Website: apple-inc
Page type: cart
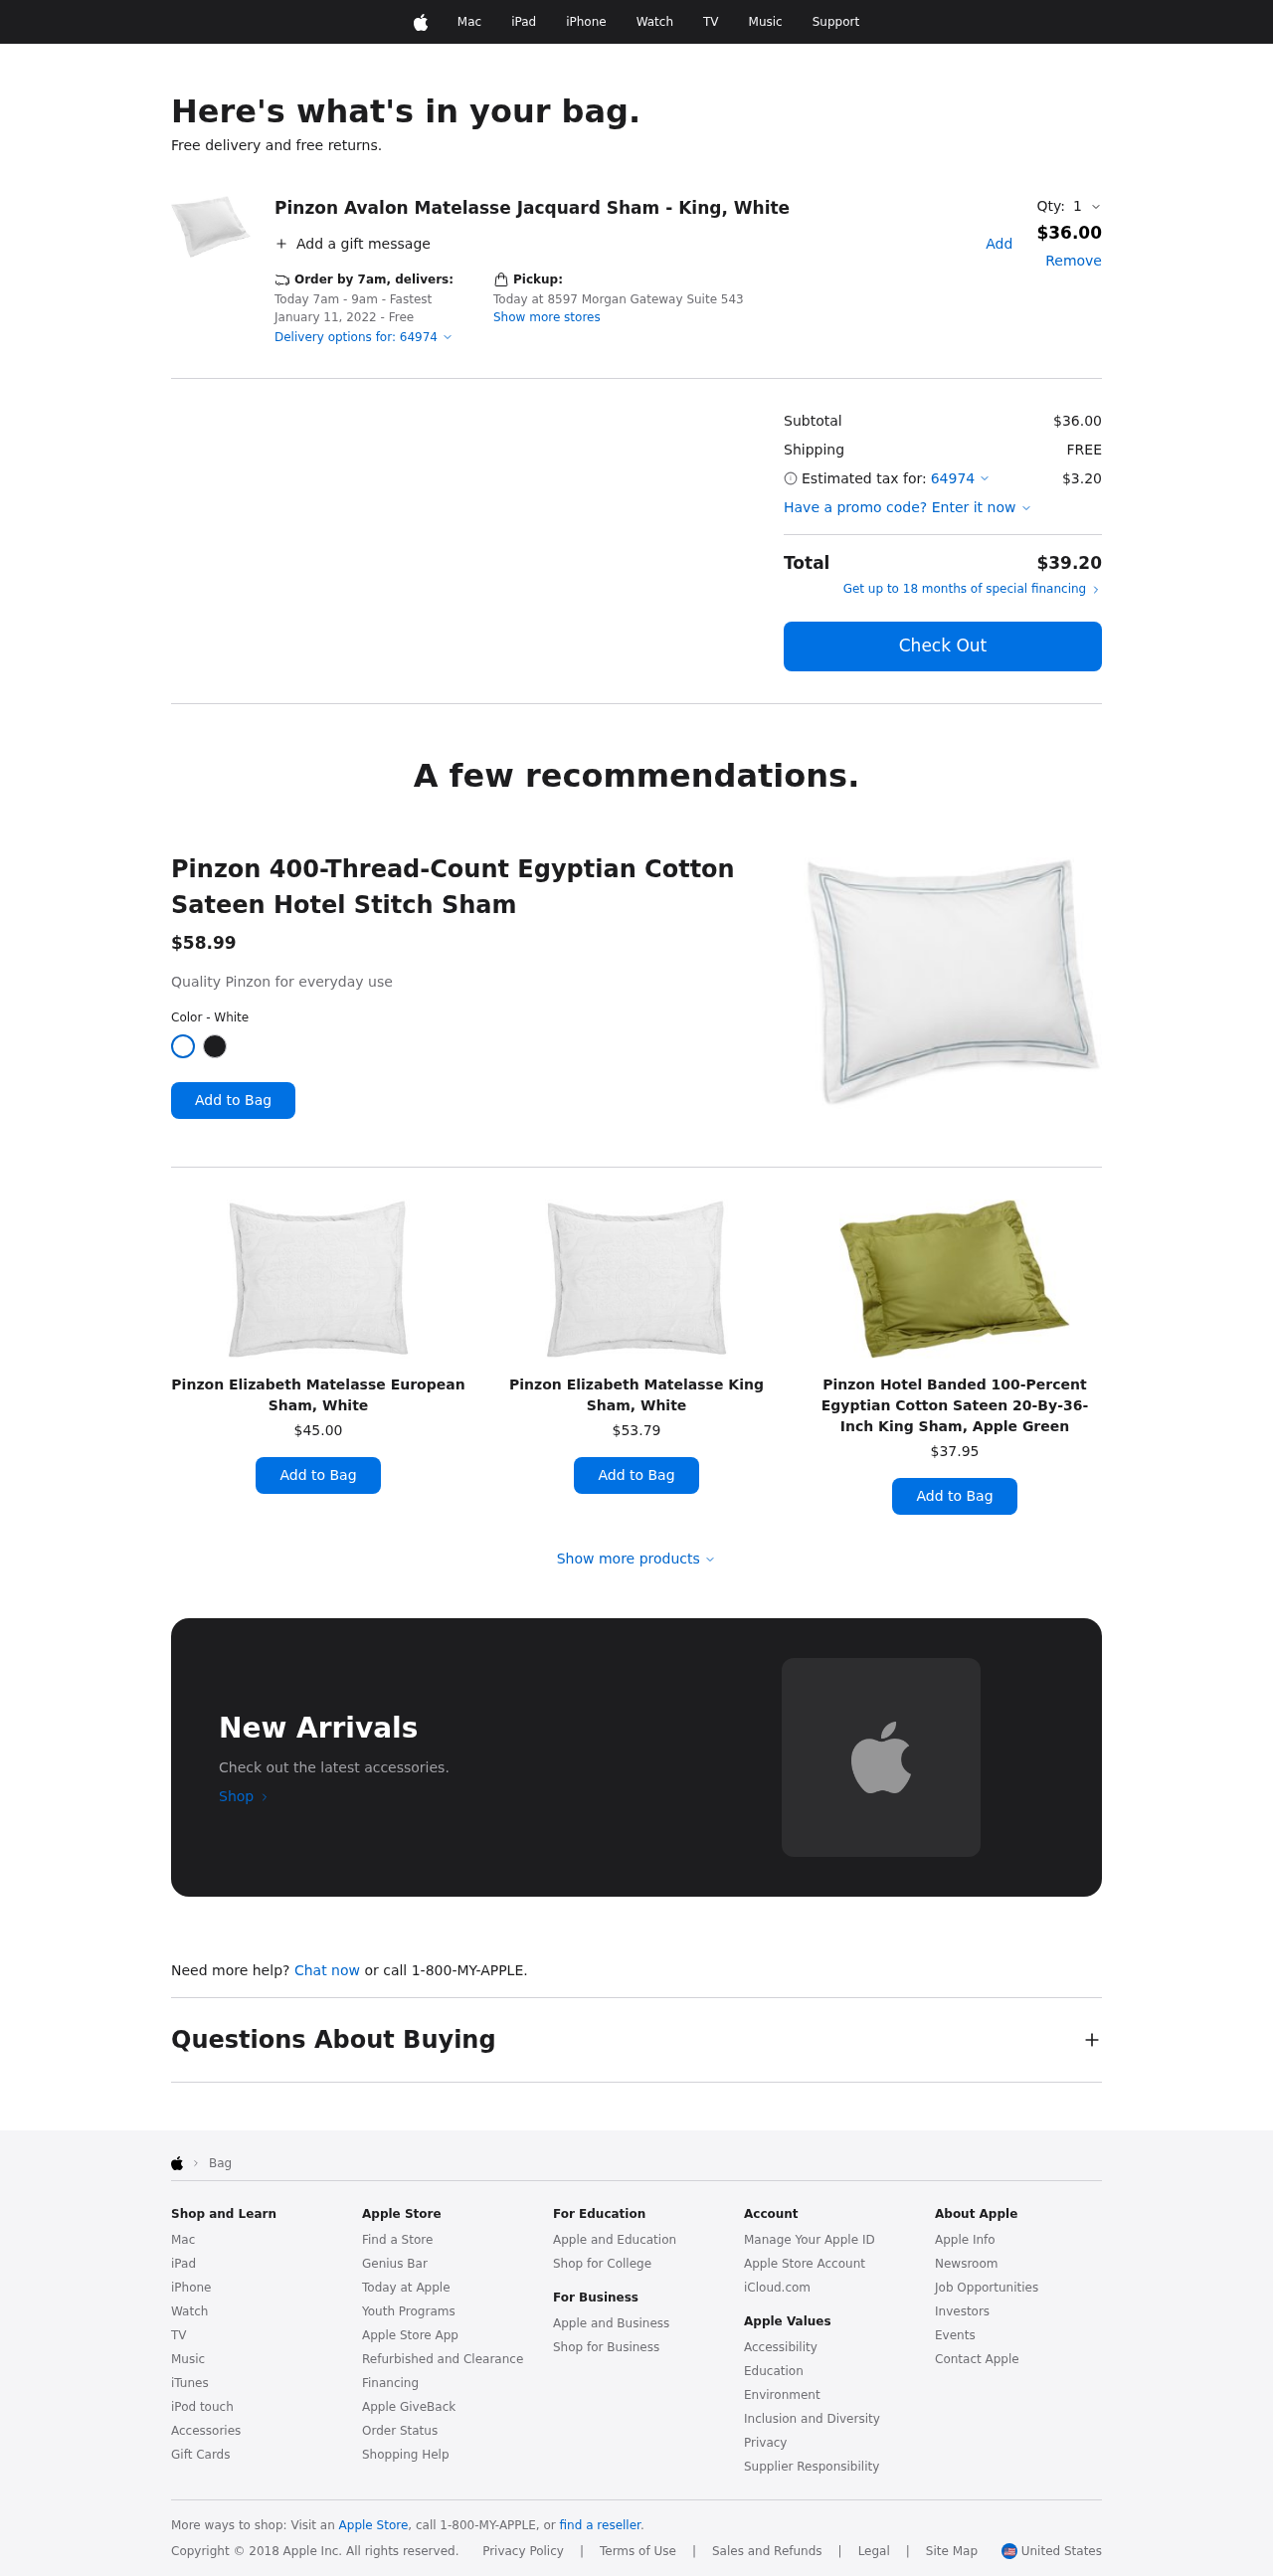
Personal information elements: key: PII_LOCATION1_STREET
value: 8597 Morgan Gateway Suite 543
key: PII_POSTCODE
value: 64974
Product elements: key: PRODUCT1_NAME
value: Pinzon Avalon Matelasse Jacquard Sham - King, White
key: PRODUCT1_PRICE
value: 36
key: PRODUCT1_QUANTITY
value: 1
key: PRODUCT2_DESC
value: Quality Pinzon for everyday use
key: PRODUCT2_NAME
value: Pinzon 400-Thread-Count Egyptian Cotton Sateen Hotel Stitch Sham
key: PRODUCT2_PRICE
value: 58.99
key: PRODUCT3_NAME
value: Pinzon Elizabeth Matelasse European Sham, White
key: PRODUCT3_PRICE
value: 45
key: PRODUCT4_NAME
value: Pinzon Elizabeth Matelasse King Sham, White
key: PRODUCT4_PRICE
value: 53.79
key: PRODUCT5_NAME
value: Pinzon Hotel Banded 100-Percent Egyptian Cotton Sateen 20-By-36-Inch King Sham, Apple Green
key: PRODUCT5_PRICE
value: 37.95
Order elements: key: ORDER_SHIPPING_DATE
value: Today 7am - 9am
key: ORDER_DELIVERY_DATE
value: January 11, 2022
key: ORDER_SUBTOTAL
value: $36.00
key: ORDER_SHIPPING_COST
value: FREE
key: ORDER_TAX
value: $3.20
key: ORDER_TOTAL
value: $39.20